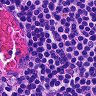
Metastatic tissue present: no